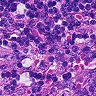
Metastatic tissue present: no